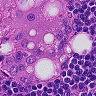
Metastatic tissue present: no